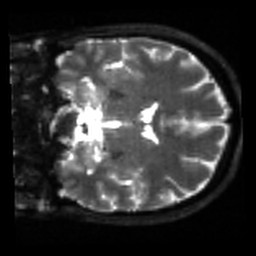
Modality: sbref
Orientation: coronal
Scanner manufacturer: siemens
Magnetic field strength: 3 T
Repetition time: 4 s
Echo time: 0.0594 s